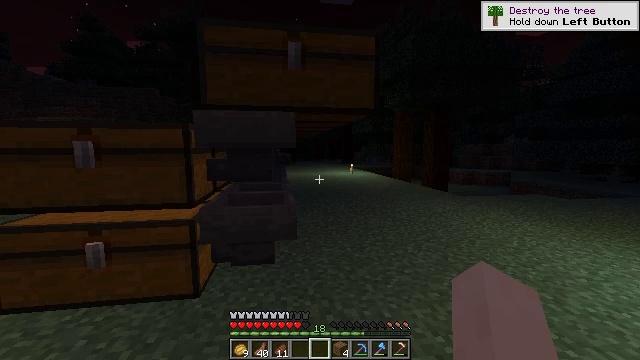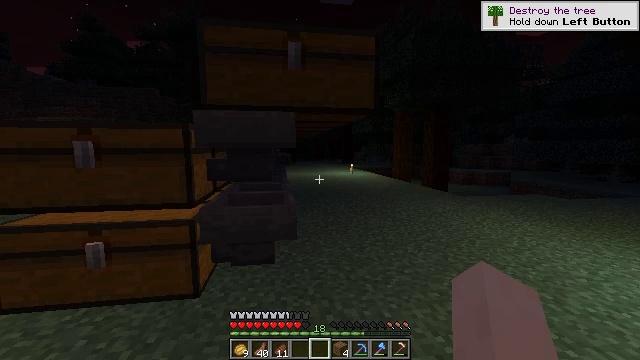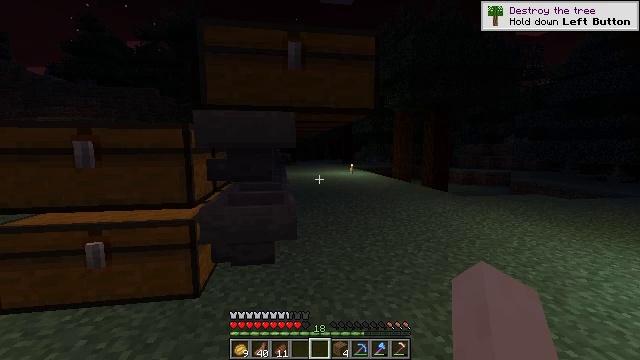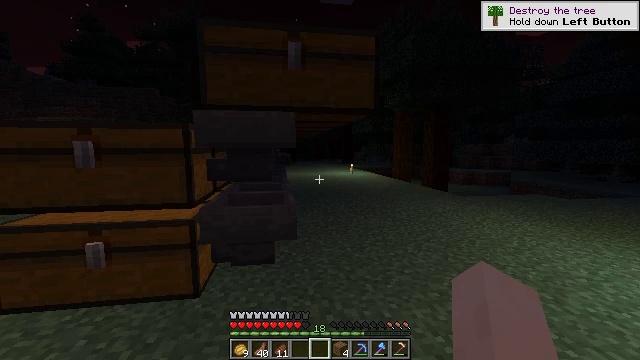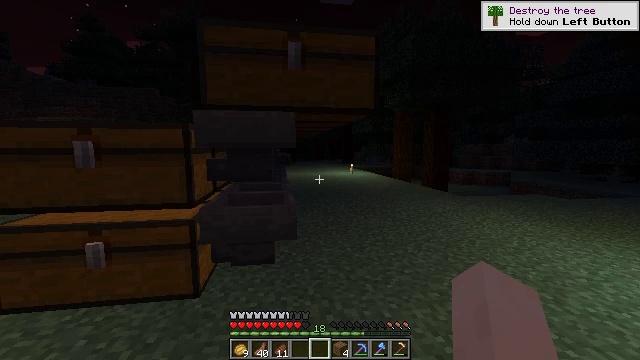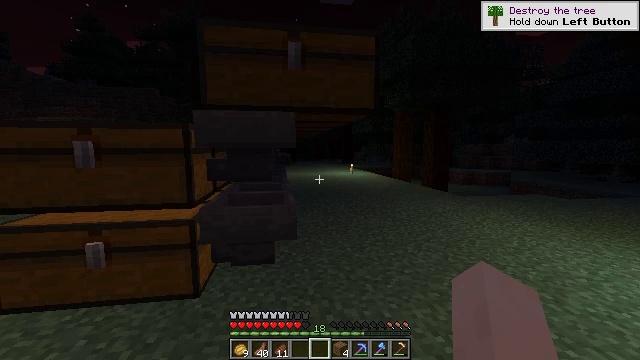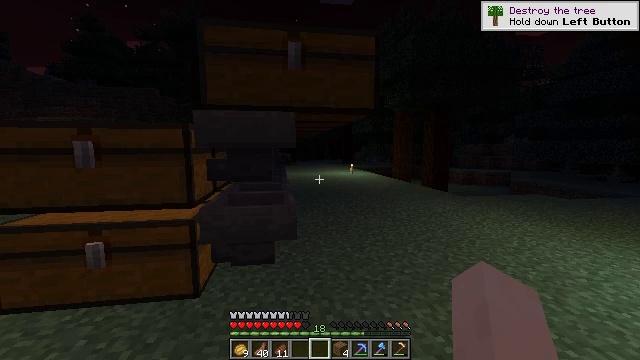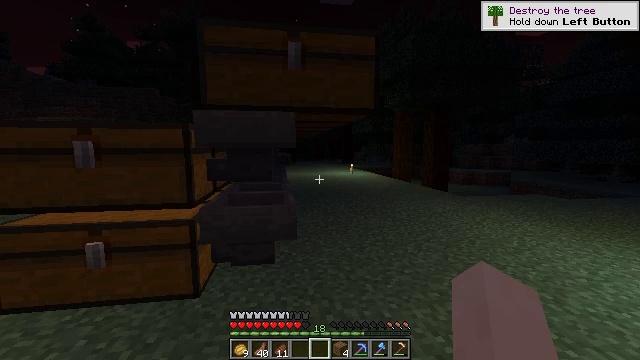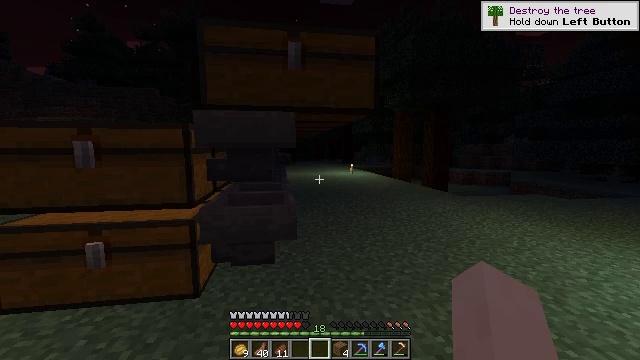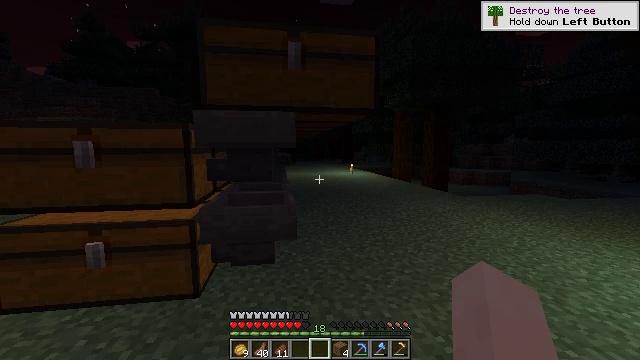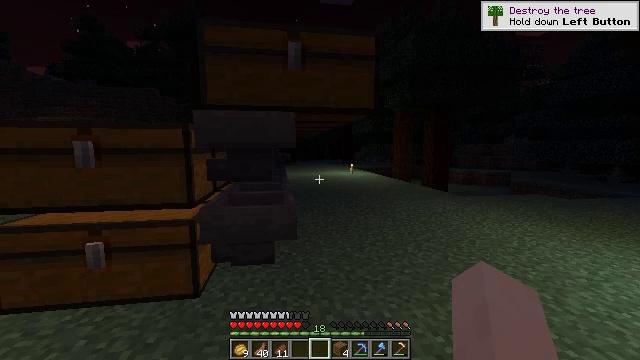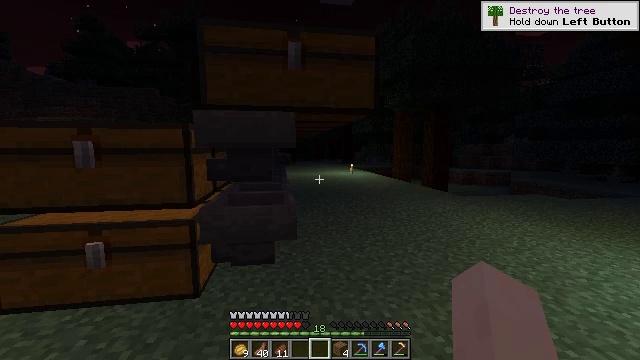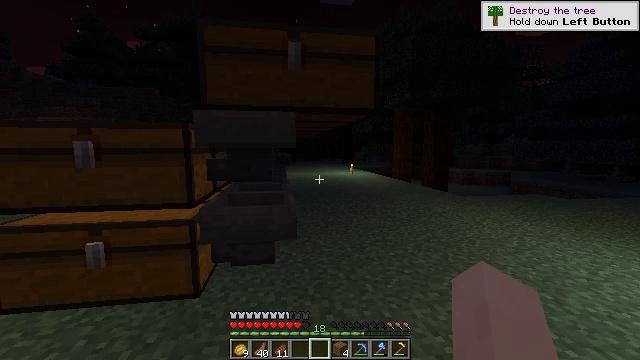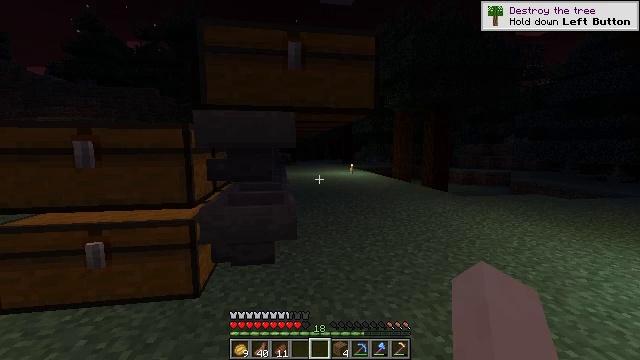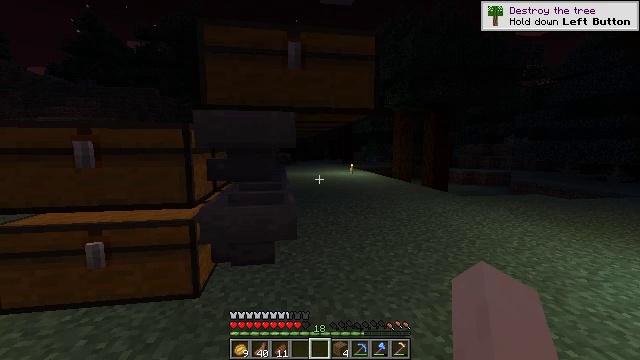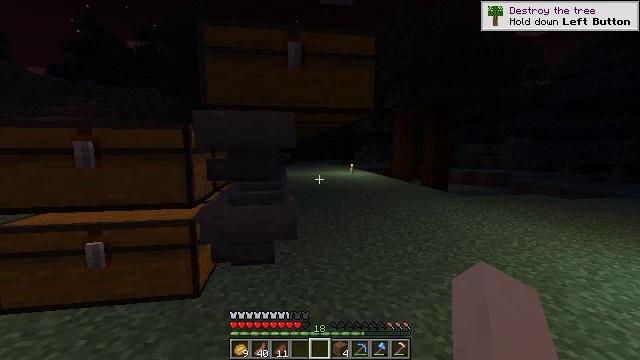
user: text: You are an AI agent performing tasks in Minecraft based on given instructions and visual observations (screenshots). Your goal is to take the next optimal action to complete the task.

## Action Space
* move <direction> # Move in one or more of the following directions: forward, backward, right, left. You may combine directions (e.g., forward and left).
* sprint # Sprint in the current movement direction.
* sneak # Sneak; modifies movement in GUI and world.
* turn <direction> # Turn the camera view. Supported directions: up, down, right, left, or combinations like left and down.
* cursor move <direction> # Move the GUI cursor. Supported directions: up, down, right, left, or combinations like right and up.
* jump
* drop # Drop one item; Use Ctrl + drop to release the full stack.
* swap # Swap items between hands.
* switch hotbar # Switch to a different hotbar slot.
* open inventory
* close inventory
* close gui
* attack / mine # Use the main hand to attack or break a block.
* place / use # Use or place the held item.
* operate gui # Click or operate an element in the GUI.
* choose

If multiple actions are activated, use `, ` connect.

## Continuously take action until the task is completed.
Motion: motion action
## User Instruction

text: mine block trapped chest
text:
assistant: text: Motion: no_op
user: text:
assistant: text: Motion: no_op
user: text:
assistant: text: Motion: no_op
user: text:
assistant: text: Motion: no_op
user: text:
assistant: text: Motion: no_op
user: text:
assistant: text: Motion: no_op
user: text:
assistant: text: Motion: no_op
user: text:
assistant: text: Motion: no_op
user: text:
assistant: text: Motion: no_op
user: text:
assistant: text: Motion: no_op
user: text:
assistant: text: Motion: no_op
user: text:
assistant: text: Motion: no_op
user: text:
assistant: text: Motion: no_op
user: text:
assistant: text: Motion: no_op
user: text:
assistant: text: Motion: no_op
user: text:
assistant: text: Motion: no_op
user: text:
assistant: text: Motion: no_op
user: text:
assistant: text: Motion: no_op
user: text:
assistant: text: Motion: no_op
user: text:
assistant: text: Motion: no_op
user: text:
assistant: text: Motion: no_op
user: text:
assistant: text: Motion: no_op
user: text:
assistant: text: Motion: no_op
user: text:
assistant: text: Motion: no_op
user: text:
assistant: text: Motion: no_op
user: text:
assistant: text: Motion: no_op
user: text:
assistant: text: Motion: no_op
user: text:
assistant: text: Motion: no_op
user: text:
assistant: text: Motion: no_op
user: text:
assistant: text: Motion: no_op